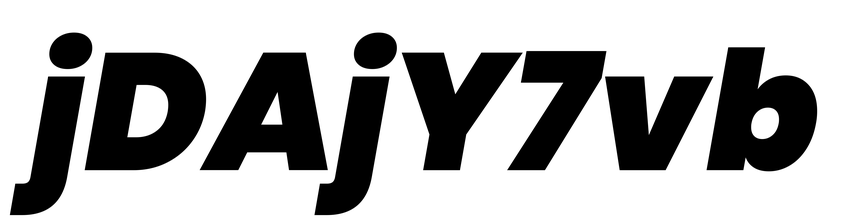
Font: Poppins-BlackItalic